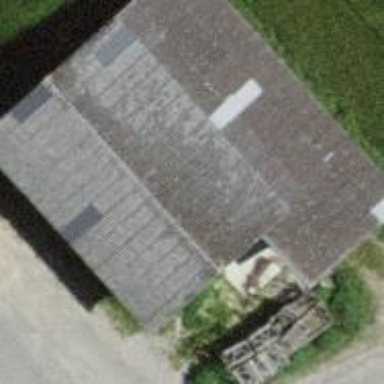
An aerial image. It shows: Shed building.